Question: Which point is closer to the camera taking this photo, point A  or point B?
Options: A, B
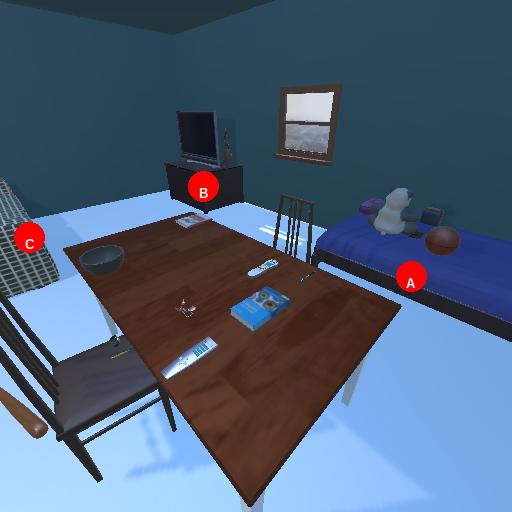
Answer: A